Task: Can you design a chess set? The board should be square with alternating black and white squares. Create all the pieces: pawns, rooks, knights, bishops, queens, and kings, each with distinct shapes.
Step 1242:
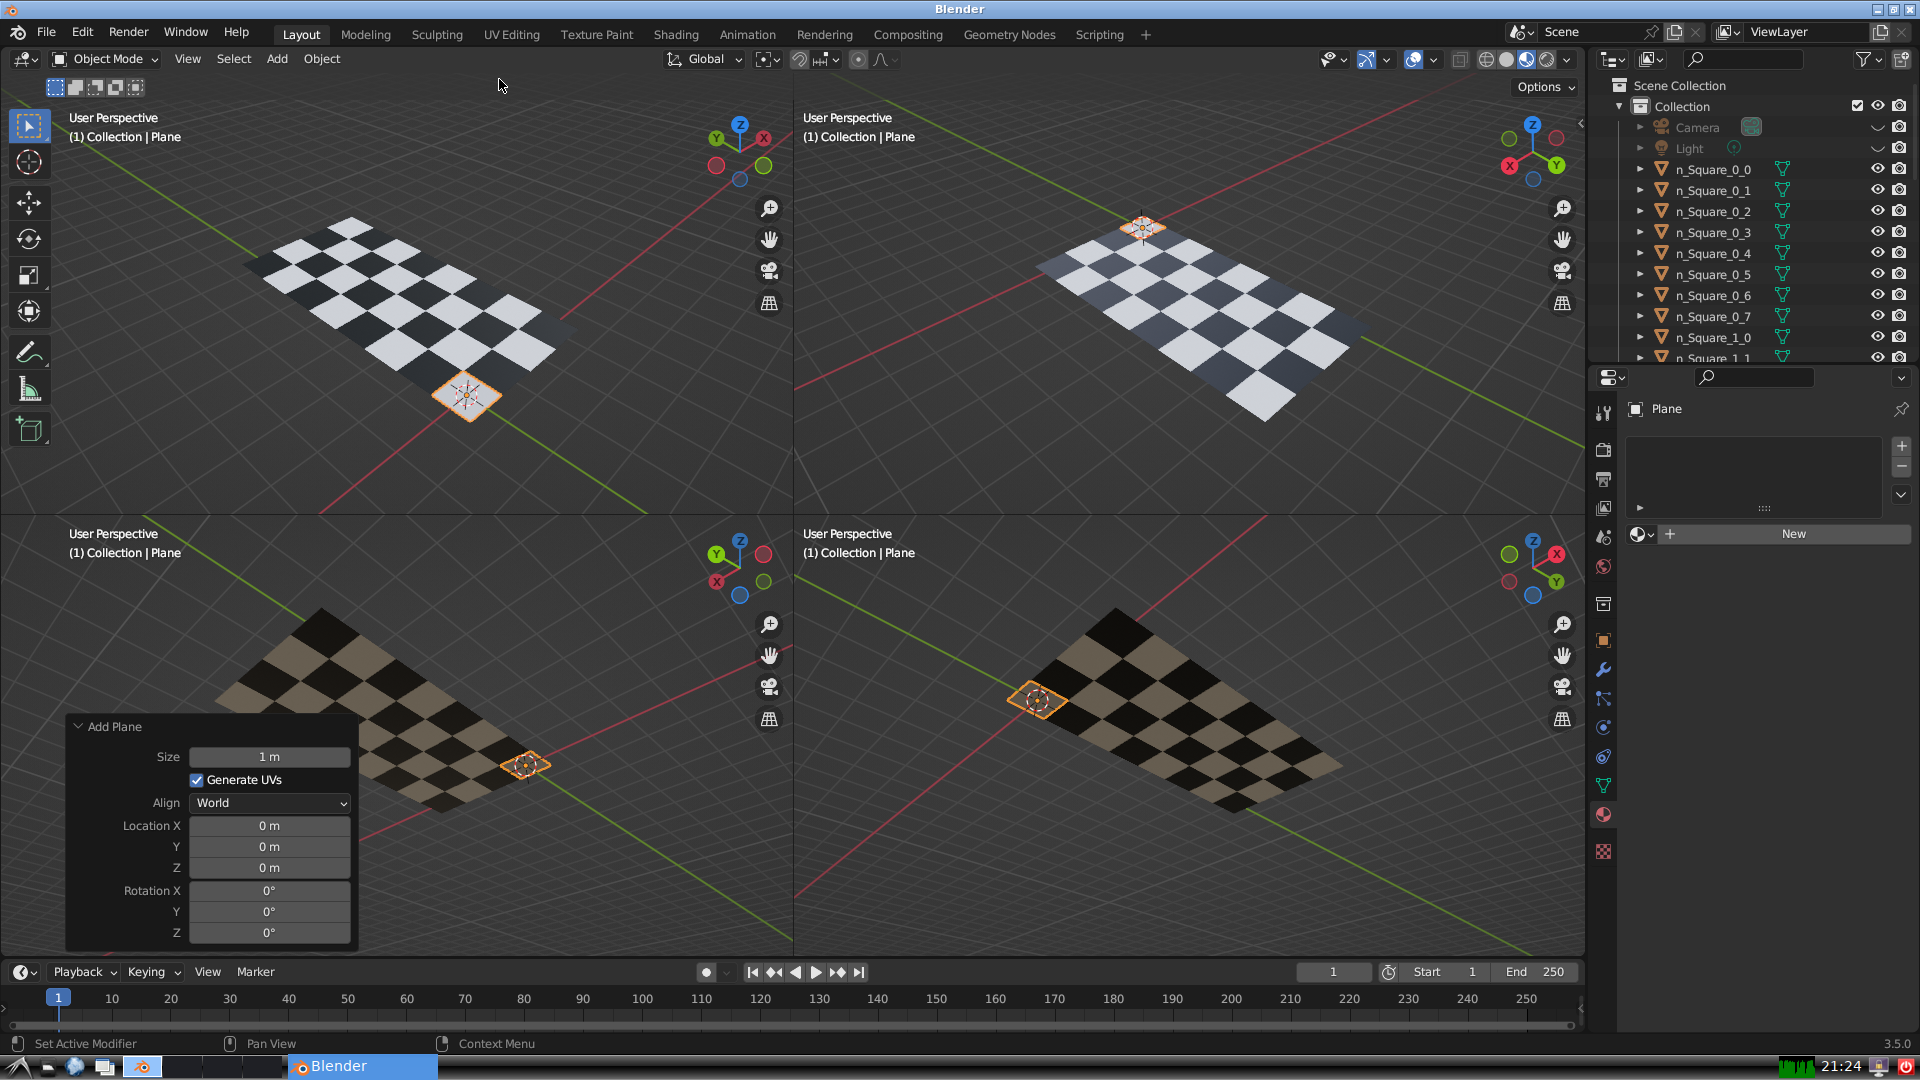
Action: {"mouse_move": [270, 758]}